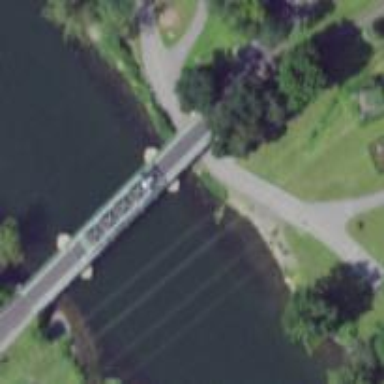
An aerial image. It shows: Truss bridge structure.